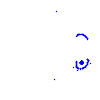
Particle: kaon